Question: Given the following four-coloring problem graph, where part of the region has been pre-colored, how many coloring combinations are there for the remaining region?
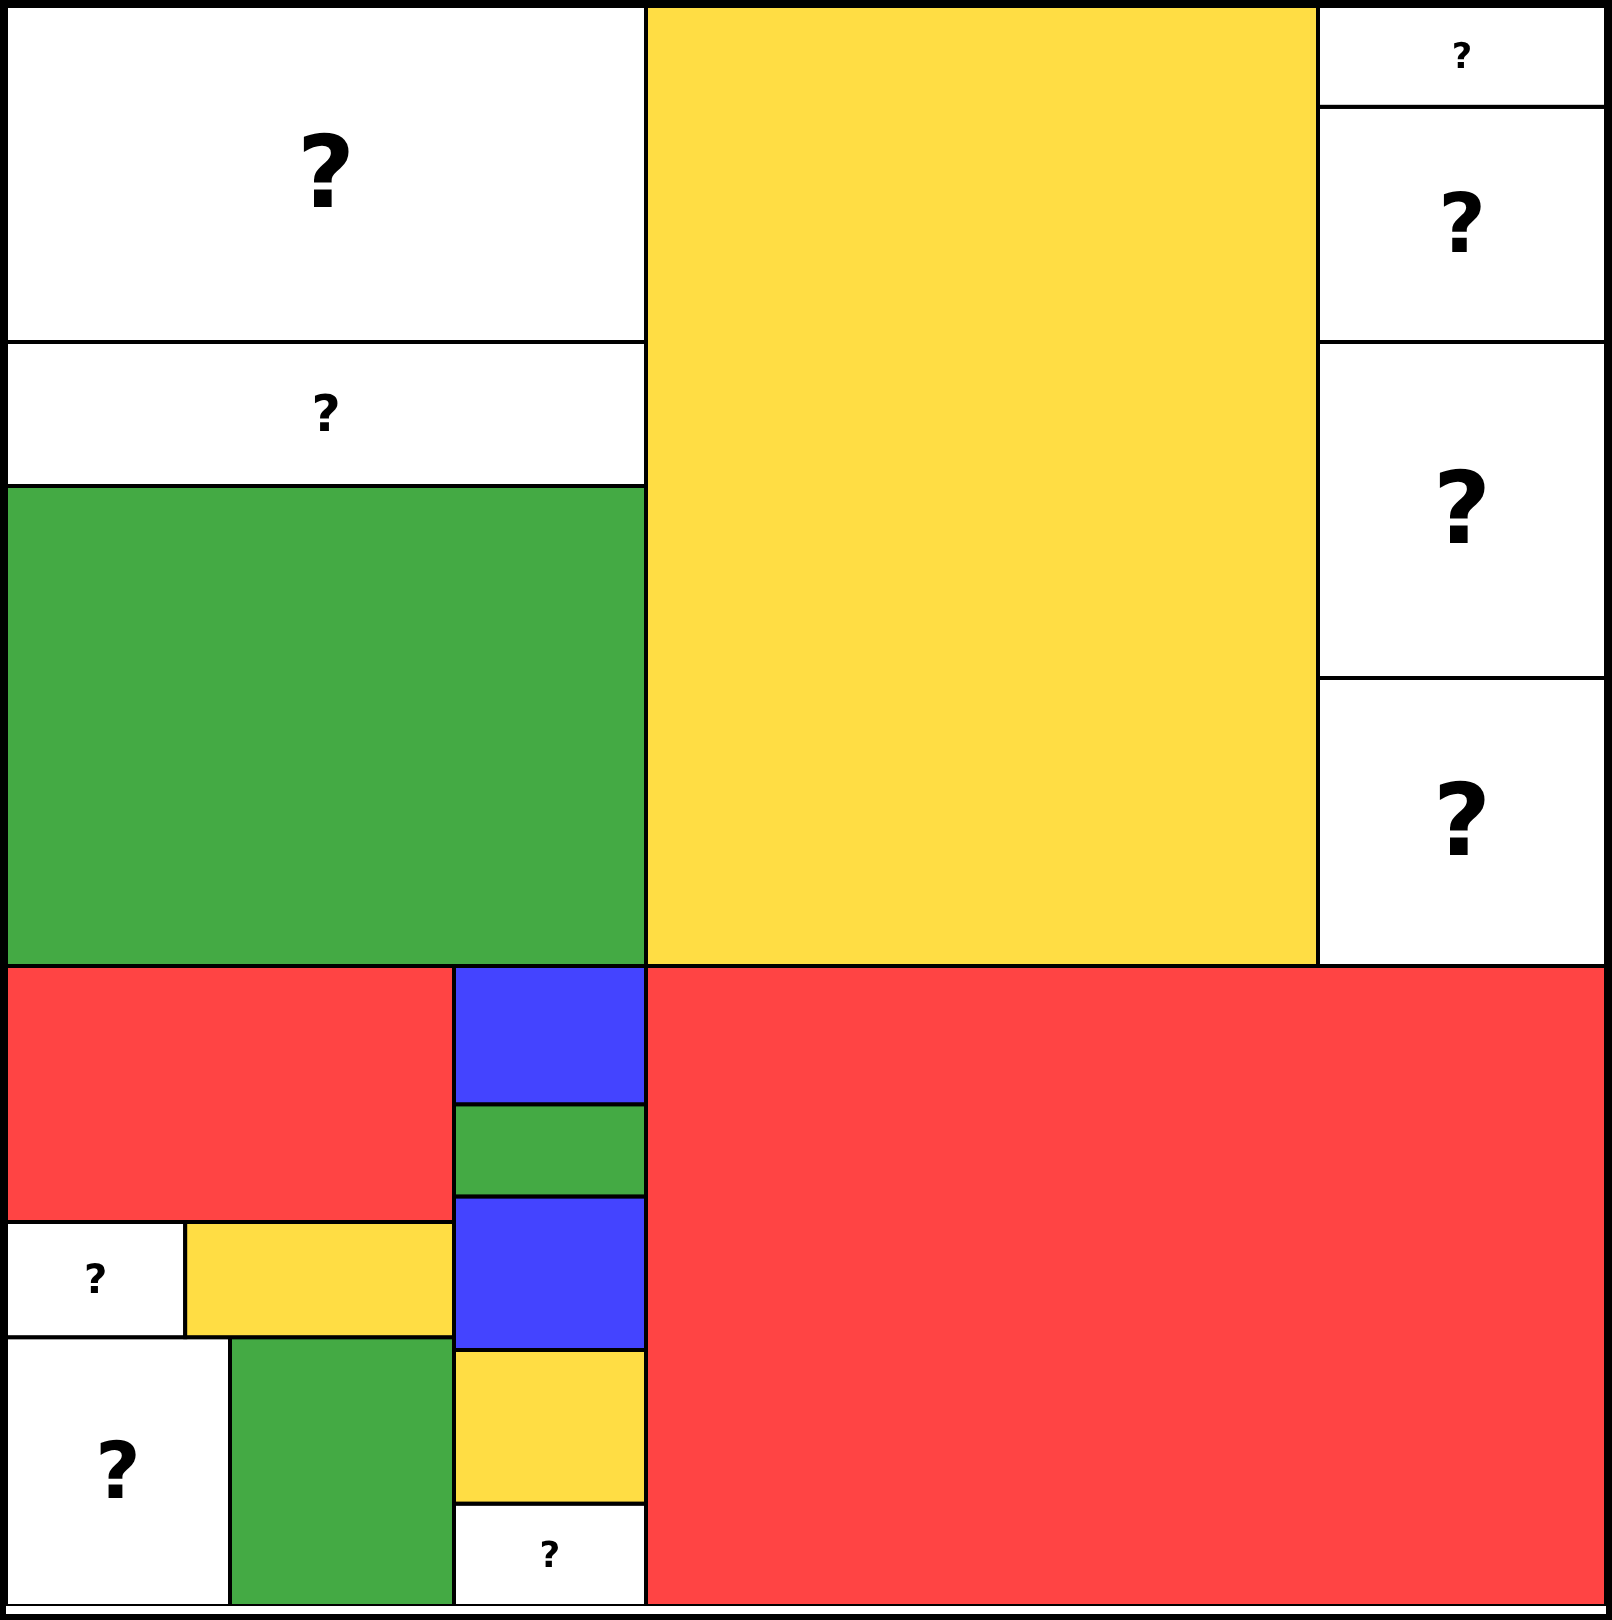
Answer: 42